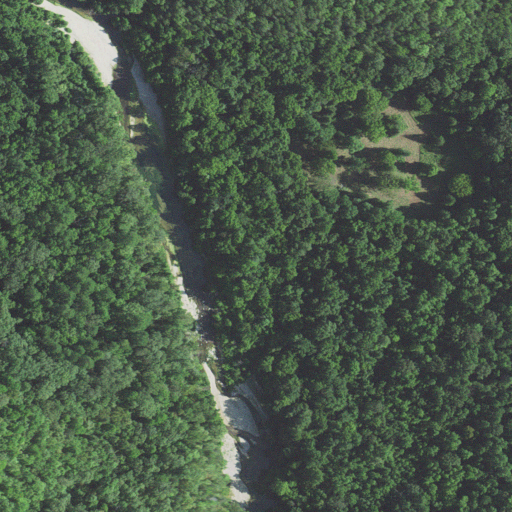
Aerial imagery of valley in Arkansas named Woods Hollow containing deciduous forest, mixed forest, barren land, and evergreen forest